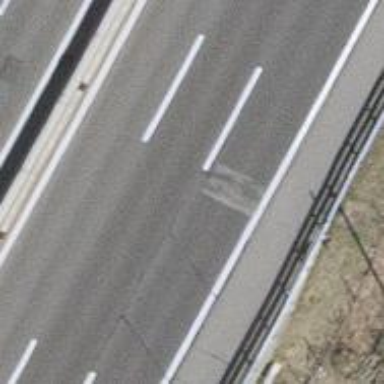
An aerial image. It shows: Motorway bridge.